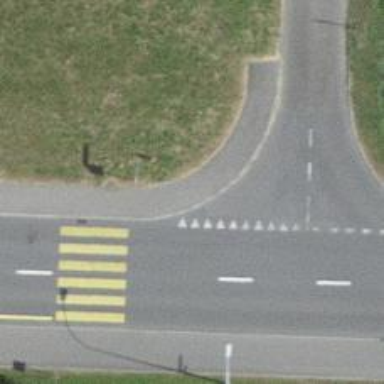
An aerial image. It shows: Sidewalk along the footway.